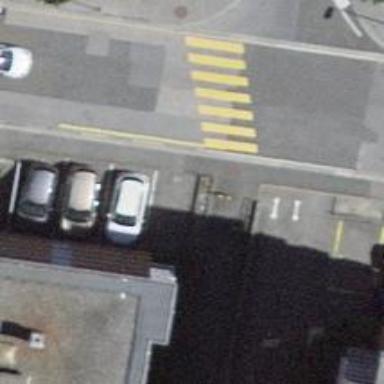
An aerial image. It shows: Zebra crossing on the road.